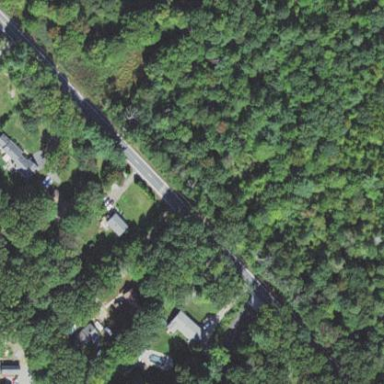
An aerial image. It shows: Mixed leaf woodland.